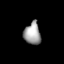
Tissue: lung
Cell type: Endothelial cells
Senescence score: 0.5727
Nuclear area (px): 361
Mean DAPI intensity: 159.36